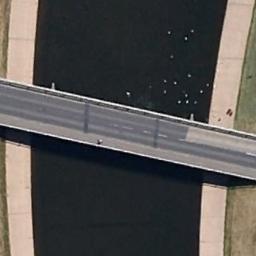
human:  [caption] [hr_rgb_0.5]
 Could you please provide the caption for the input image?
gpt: A bridge built on a dark blue river .

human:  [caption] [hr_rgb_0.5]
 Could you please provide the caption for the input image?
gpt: Under the bridge is a bar-shaped island .

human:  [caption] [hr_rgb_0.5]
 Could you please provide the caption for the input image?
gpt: A bridge is over the deep blue river .

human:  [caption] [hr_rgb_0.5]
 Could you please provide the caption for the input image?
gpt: A bridge connecting the land on both sides of the deep blue river .

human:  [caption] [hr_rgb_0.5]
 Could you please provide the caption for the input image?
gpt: There is a car on the bridge .